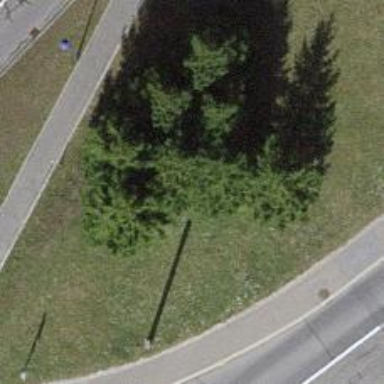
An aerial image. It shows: Urban tree with needleleaved evergreen leaves.